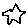
Label: star